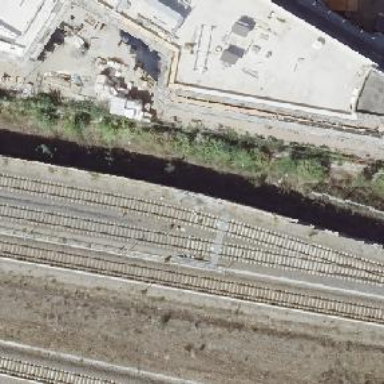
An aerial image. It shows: Wedge used for railway derailment.